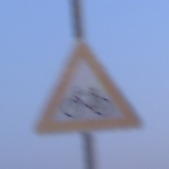
Verkehrszeichen: RadverkehrRechts
Umgebung: Outdoor, Nature
Tageszeit: SunriseSunset
Wetter: Clear
Licht: Natural
Jahreszeit: NotSpecified
Kontrast: LowContrast